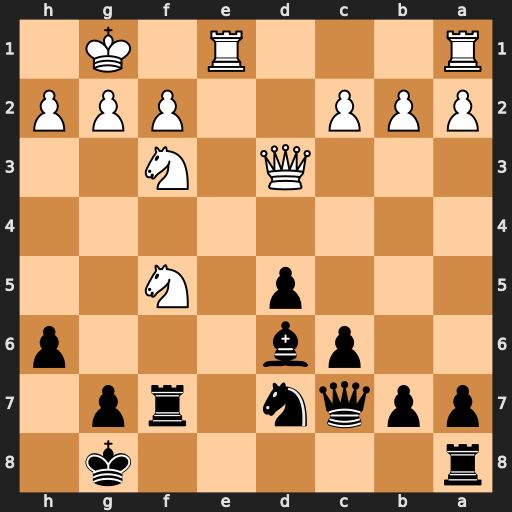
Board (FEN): r5k1/ppqn1rp1/2pb3p/3p1N2/8/3Q1N2/PPP2PPP/R3R1K1
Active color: b
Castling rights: -
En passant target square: -
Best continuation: Nc5 Nxh6+ gxh6